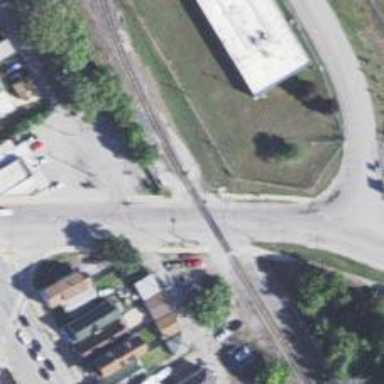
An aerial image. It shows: Railway crossing.